Question: I am getting this:

How do I receive the count. I've tried a couple of ways like $r->count and $r->count();
This is a gist.
'''
// Results is an SplObjectStorage object where each request is a key
foreach ($results as $request) {
// Get the result (either a ResponseInterface or RequestException)
$result = $results[$request];
if ($result instanceof ResponseInterface) {
// Interact with the response directly
$r = $result->getBody();
echo $r;
} else {
// Get the exception message
echo $result->getMessage();
}
}
'''
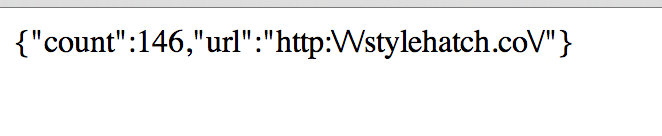
Answer: Since that's a JSON string, You could decode it into an object using <URL>
'''
$r = $result->getBody();
$response=json_decode($r);
echo $response->count;
'''
<URL>